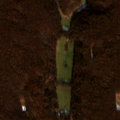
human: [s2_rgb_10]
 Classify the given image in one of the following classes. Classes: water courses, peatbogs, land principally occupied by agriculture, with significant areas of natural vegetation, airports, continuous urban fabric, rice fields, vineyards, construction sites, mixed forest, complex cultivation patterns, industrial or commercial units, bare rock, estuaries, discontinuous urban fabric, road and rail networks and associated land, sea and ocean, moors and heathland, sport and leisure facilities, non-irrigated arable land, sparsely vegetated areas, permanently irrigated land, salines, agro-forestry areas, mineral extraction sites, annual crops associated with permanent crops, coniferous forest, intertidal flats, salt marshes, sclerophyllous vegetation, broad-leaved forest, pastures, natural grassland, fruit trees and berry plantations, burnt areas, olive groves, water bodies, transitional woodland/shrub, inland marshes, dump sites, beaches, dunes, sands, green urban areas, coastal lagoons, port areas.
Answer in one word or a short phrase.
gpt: broad-leaved forest, transitional woodland/shrub